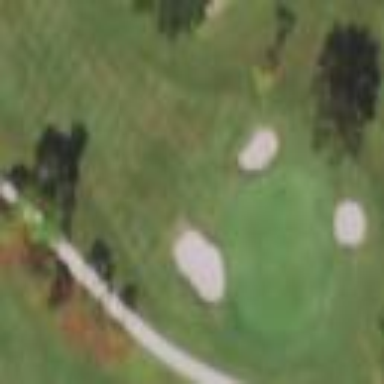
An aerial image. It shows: Grassy area designated as golf fairway.